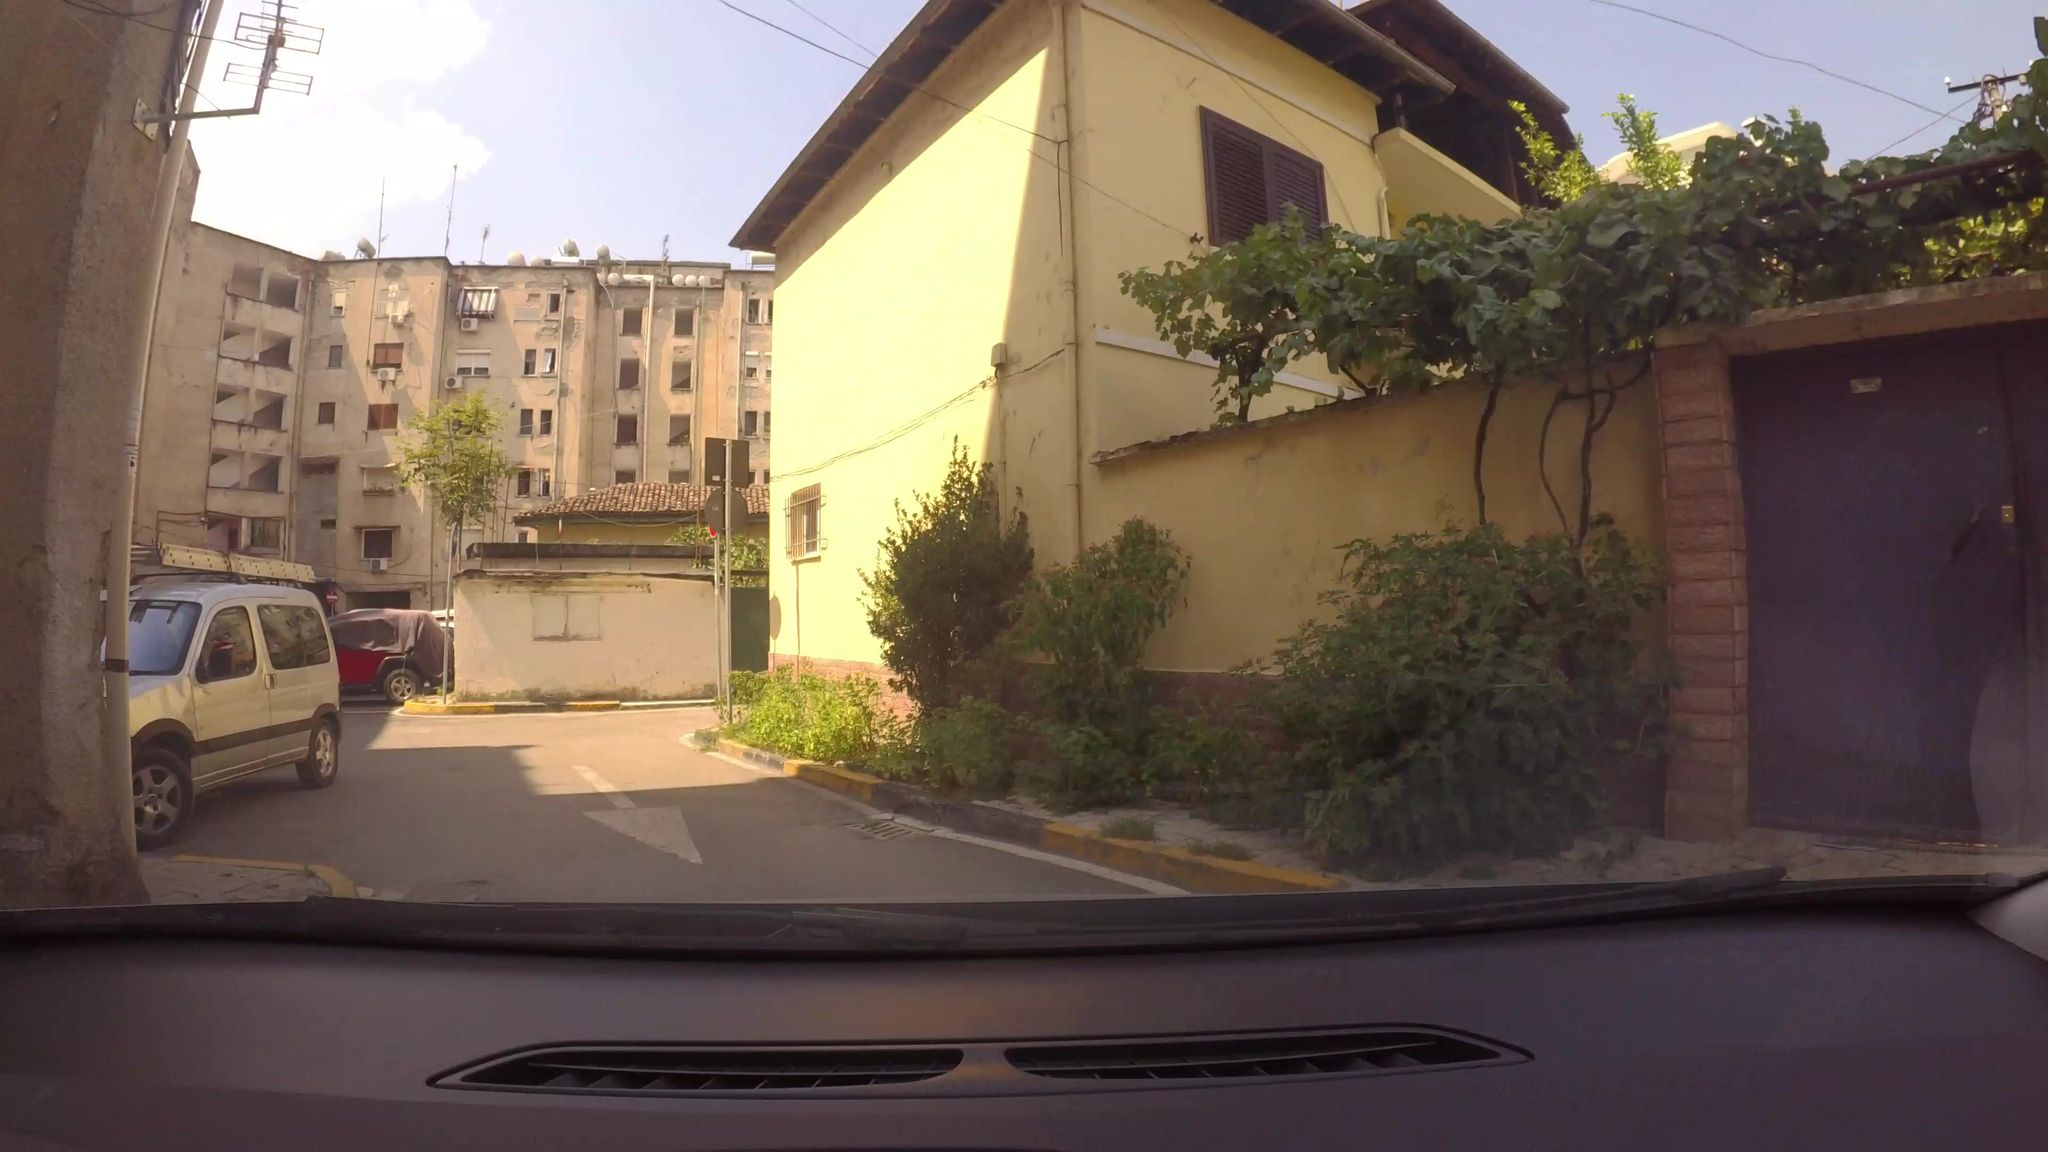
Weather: cloudy
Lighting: day
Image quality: good
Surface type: driving surface
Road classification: living_street
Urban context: urban centre
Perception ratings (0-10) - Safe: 6.7, Lively: 9.28, Beautiful: 1.22, Boring: 7.22, Depressing: 6.31, Wealthy: 4.51